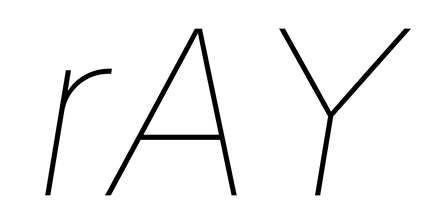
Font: Inter-Italic_Thin_Italic